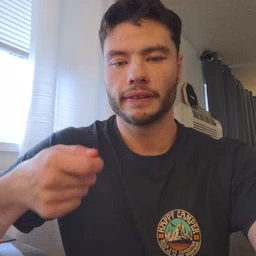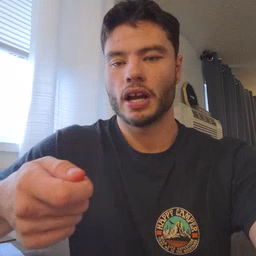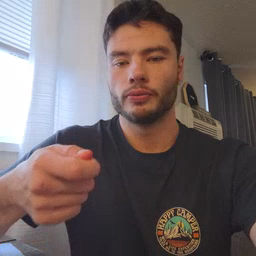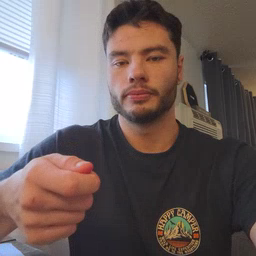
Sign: vacuum